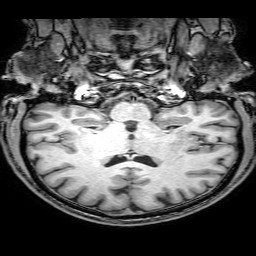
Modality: T1w
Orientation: sagittal
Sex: male
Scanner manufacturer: philips
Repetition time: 0.008137 s
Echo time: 0.00373 s